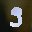
Label: 9